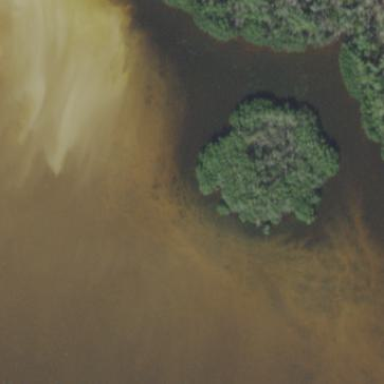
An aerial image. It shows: Wetland area with mangrove vegetation.